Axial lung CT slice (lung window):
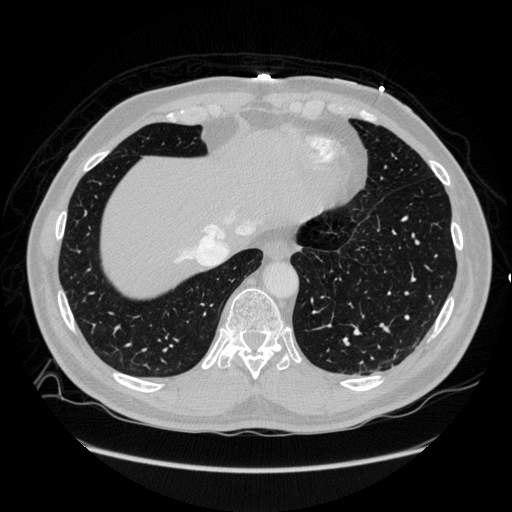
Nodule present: no